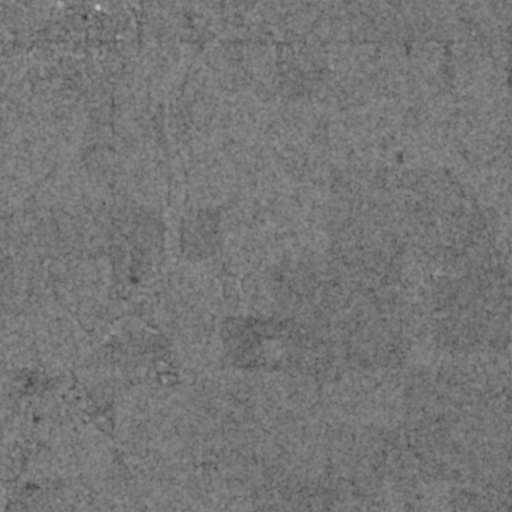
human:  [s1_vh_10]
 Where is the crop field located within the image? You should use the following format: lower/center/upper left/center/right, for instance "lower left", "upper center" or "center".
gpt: The crop field is located in the upper left of the image.
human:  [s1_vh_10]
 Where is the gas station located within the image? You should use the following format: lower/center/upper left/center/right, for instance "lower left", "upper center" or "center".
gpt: The gas station is located in the upper left of the image.
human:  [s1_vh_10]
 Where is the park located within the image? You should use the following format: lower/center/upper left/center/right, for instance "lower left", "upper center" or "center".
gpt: The park is located in the upper left of the image.
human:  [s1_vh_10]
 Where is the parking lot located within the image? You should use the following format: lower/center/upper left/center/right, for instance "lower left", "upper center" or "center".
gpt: The parking lot is located in the upper left of the image.
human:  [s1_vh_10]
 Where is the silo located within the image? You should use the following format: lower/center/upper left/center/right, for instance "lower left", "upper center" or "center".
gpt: The silo is located in the upper left of the image.
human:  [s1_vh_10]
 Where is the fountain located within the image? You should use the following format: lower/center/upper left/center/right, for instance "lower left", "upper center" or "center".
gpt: The fountain is located in the upper left of the image.
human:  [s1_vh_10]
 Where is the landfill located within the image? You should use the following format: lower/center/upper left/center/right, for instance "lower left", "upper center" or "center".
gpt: There is no landfill in the image.

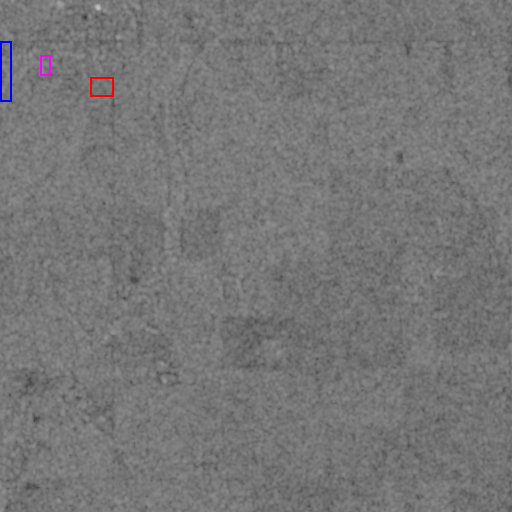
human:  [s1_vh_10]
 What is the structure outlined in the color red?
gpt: The structure outlined in red is a crop field.
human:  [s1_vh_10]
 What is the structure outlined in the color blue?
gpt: The structure outlined in blue is a park.
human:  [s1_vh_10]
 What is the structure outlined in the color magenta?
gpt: The structure outlined in magenta is a building.
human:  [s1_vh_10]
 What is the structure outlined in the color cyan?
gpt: There is no cyan outline.